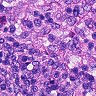
Metastatic tissue present: no